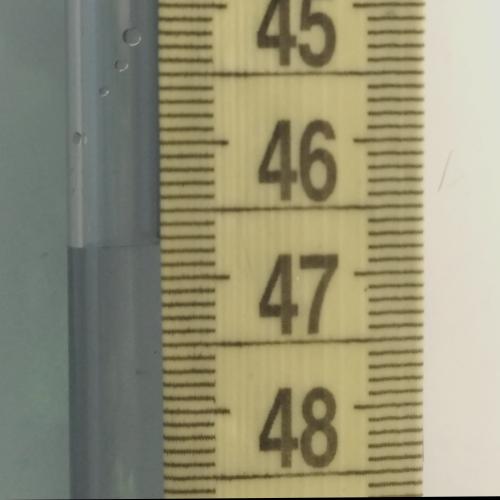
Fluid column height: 46.7 cm